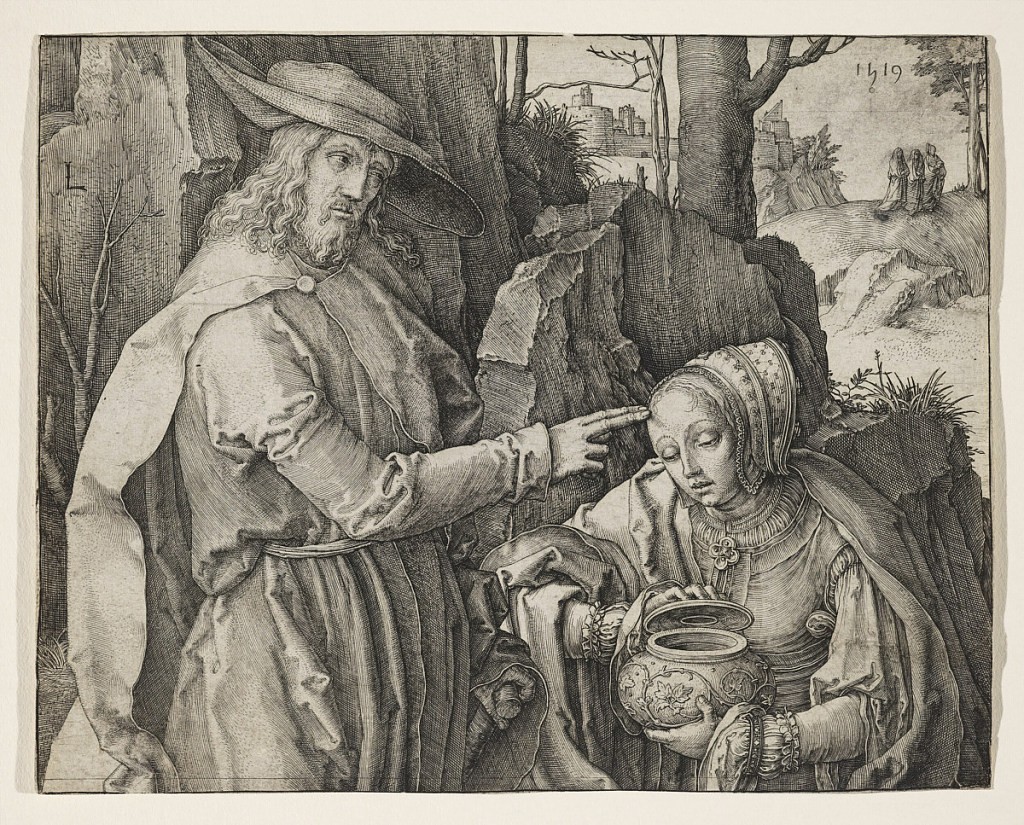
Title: Christ Appearing to Mary Magdalen
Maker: Lucas van Leyden, Netherlandish, ca. 1494–1533
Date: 1519
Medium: Engraving on laid paper
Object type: Print
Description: Christ and Mary Magdalene are shown as three-quarter length figures in the foreground, before a rocky formation marking the entrance to the sepulcher. Christ stands at left, wearing a large brimmed hat. With two fingers of his right hand he touches the forehead of Magdalene, bowing her head before him. She holds a vase in her left hand, lifting the cover with her right.